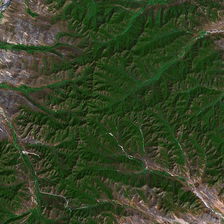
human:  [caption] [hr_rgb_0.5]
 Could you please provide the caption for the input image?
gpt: this is mountainous region .

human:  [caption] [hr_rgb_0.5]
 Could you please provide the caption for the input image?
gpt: it is a piece of green mountains .

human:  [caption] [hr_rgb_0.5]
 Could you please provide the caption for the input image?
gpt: it is a piece of green mountains .

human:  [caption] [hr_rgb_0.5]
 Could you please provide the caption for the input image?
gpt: it is white, brown and green .

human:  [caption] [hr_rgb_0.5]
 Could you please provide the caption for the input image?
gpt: this is mountainous region .